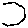
Label: hexagon